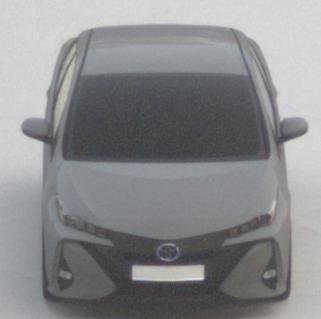
Make: Toyota
Model: Prius 1.8 Plug-In Hybrid
Detailed model: Prius (XW5) Plug-In
Model produced from: 2019/07
Model produced until: 2020/07
Doors: 5
Color: gray
Road condition: dry road
Daytime: sunrise or sunset
Contrast: low contrast